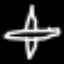
Label: airplane